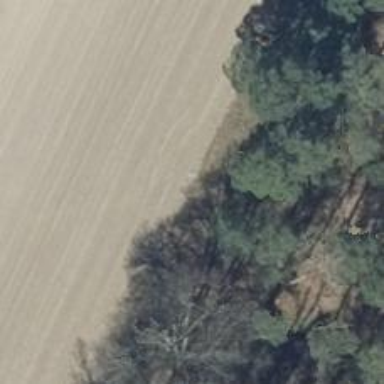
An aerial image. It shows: Hunting stand.